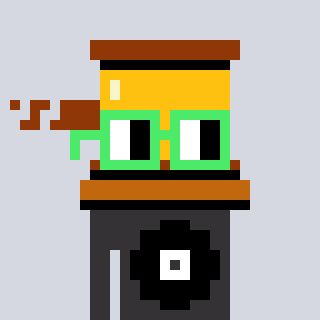
a pixel art character with square light green glasses, a gavel-shaped head and a grayscale-colored body on a cool background